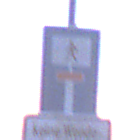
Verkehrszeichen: SackgasseFussgaengerDurchlaessig
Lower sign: HinweisGeaenderteVorfahrtVerkehrsfuehrungVerkehrsregelung3
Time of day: SunriseSunset
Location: Outdoor (Nature)
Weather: Clear
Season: NotSpecified
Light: Natural